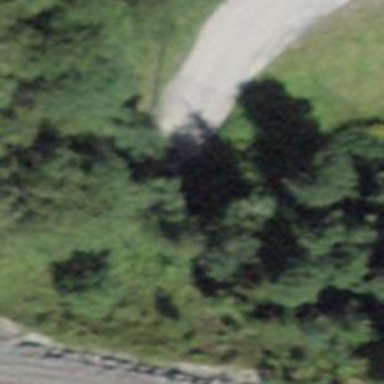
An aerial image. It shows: Unclassified road with asphalt surface leading through tunnel.